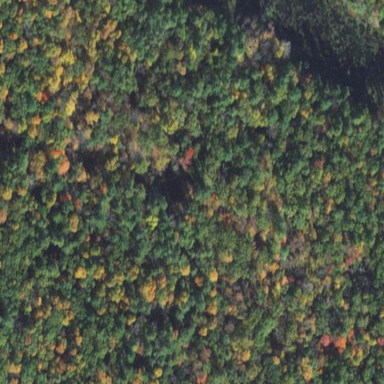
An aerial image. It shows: Nature reserve within forested woodland area.